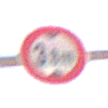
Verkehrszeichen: TatsaechlicheHoehe
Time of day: Midday
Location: Outdoor (Nature)
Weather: PartlyCloudy
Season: NotSpecified
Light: Natural